Question: I'm practicing Dynamic Web Project using Model2. I find that when I use JSP scriptlet inside JavaScript's for loop. . I thought it should run as many time as JS for loop does. How could that happened? And what should I do to solve it?
'''
<script language='javascript'>
var table = document.getElementById("myTable");
for(i=1;i<=<%=arrLen%>;i++)
{
var row = table.insertRow(i-1);
var cell1 = row.insertCell(0);
var cell2 = row.insertCell(1);
cell1.innerHTML = <%=i%>;
cell2.innerHTML = <%=list.get(i)%>;
<% i=i+1;
System.out.println("i="+i);%>
}
</script>
'''
---
# JSP
'''
<%@ page language="java" contentType="text/html; charset=UTF-8"
pageEncoding="UTF-8"%>
<!DOCTYPE html PUBLIC "-//W3C//DTD HTML 4.01 Transitional//EN" "http://www.w3.org/TR/html4/loose.dtd">
<html>
<head>
<meta http-equiv="Content-Type" content="text/html; charset=UTF-8">
<title>Insert title here</title>
</head>
<body>
<%@ page import=" java.util.List,
java.util.ArrayList" %>
<div>
<h1>Result</h1>
<table id="myTable"></table>
<br>
</div>
<p>There are <%=request.getAttribute("result_number") %> results.</p>
<%
int arrLen = (int)request.getAttribute("result_number");
List<String> list = new ArrayList<String>();
int i;
for(i=1;i<=arrLen;i++)
{
list.add((String)request.getAttribute("result"+i));
System.out.println("Test list:"+list.get(i-1));
}
i=1;
%>
<script language='javascript'>
var table = document.getElementById("myTable");
for(i=1;i<=<%=arrLen%>;i++)
{
var row = table.insertRow(i-1);
var cell1 = row.insertCell(0);
var cell2 = row.insertCell(1);
cell1.innerHTML = <%=i%>;
cell2.innerHTML = <%=list.get(i)%>;
<% i=i+1;
System.out.println("i="+i);%>
}
</script>
</body>
</html>
'''
---
# Result Page

---
# Console
Test list:COLD
Test list:123
Test list:321
Test list:222
Test list:123123
Test list:123
Test list:123
Test list:1111111111111
Test list:123
i=2
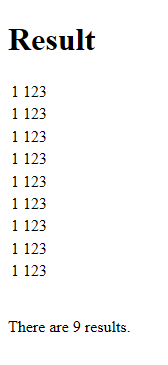
Answer: I think i got the answer why it only run once.
It's because JSP is run on back end and JavaScript is run on front end.
So that when your web container transform it to servlet.
This original jsp may like this.
'''
cell1.innerHTML = <%=i%>;
cell2.innerHTML = <%=list.get(i)%>;
'''
But the servlet will generate a html like this
'''
cell1.innerHTML = 1;
cell2.innerHTML = 123;
'''
That's why i got the result like that.
So the code should be rewrite to:
'''
<script language='javascript'>
var table = document.getElementById("myTable");
var bound =<%=arrLen%>;
<%
for(int j=0; j<list.size(); j++)
{
%>
var row = table.insertRow(<%=j%>);
var cell1 = row.insertCell(0);
var cell2 = row.insertCell(1);
cell1.innerHTML = '<%=j+1%>';
cell2.innerHTML = '<%=list.get(j)%>';
<%
}
%>
</script>
'''